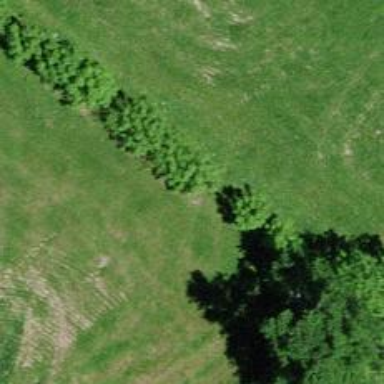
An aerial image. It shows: Hedge barrier.